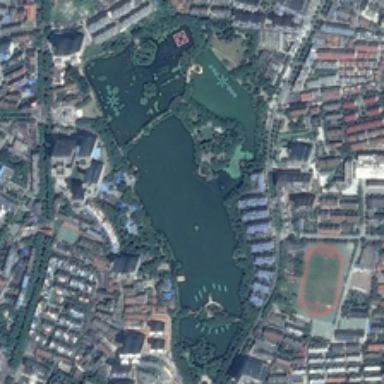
The lake is surrounded by many thick trees .